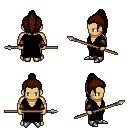
a pixel art fantasy rpg character, male body template, human, tanned skin, black robe, robe skirt, brown long topknot hairstyle, cloth bracers, metal boots, spear, four views (front, back, left, right), 2x2 character sprite sheet, small pixel art, hard edges, no anti-aliasing